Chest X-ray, AP view. Patient: 11 years old, sex F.
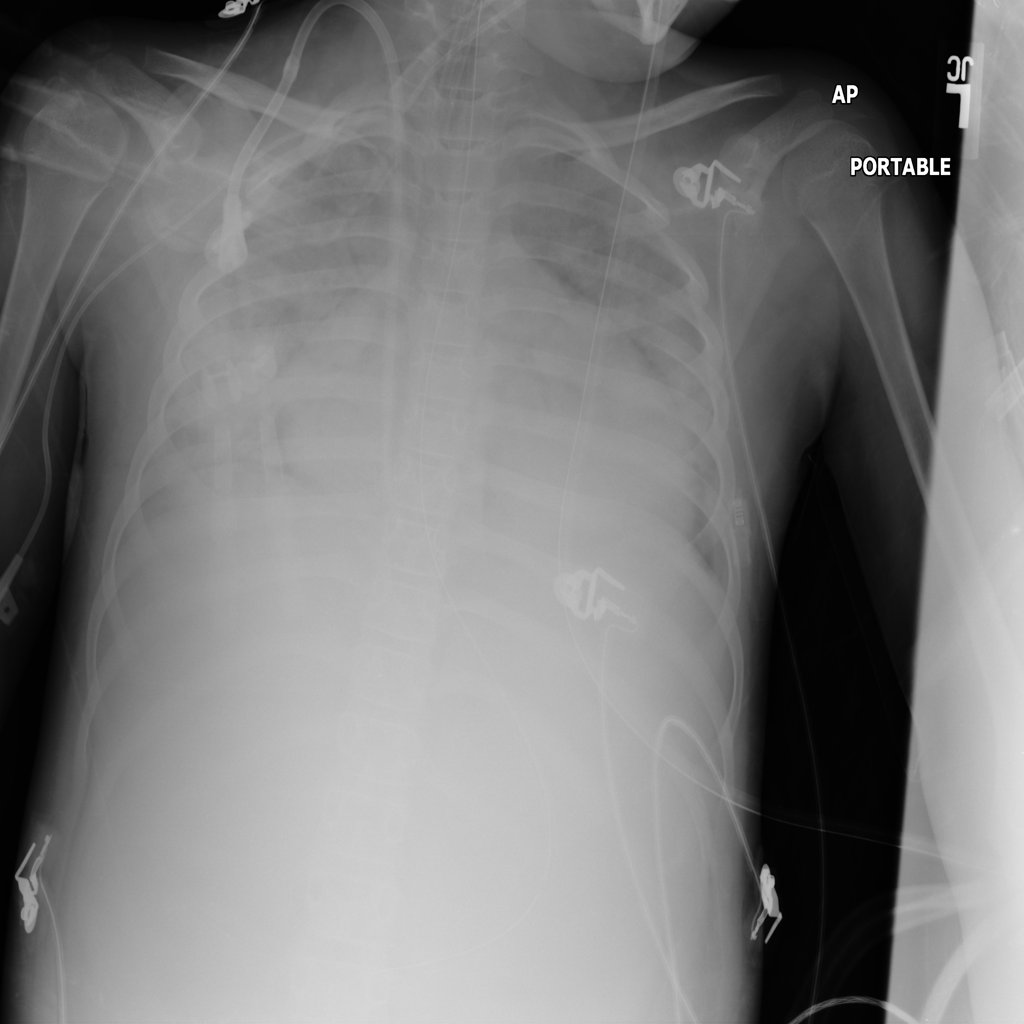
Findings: Cardiomegaly, Infiltration